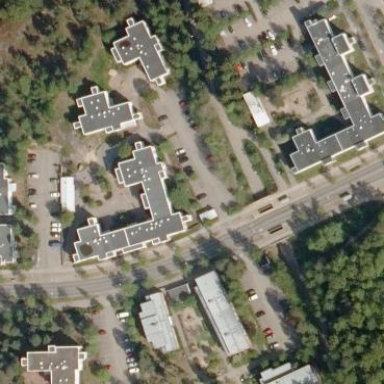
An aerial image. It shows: Parking area with surface.